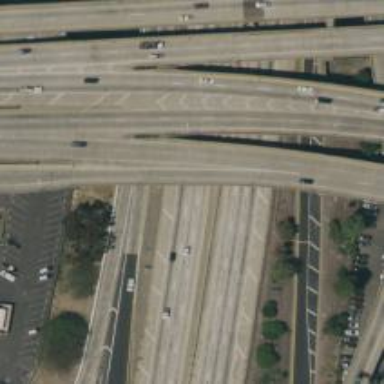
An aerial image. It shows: Motorway junction.